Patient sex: M
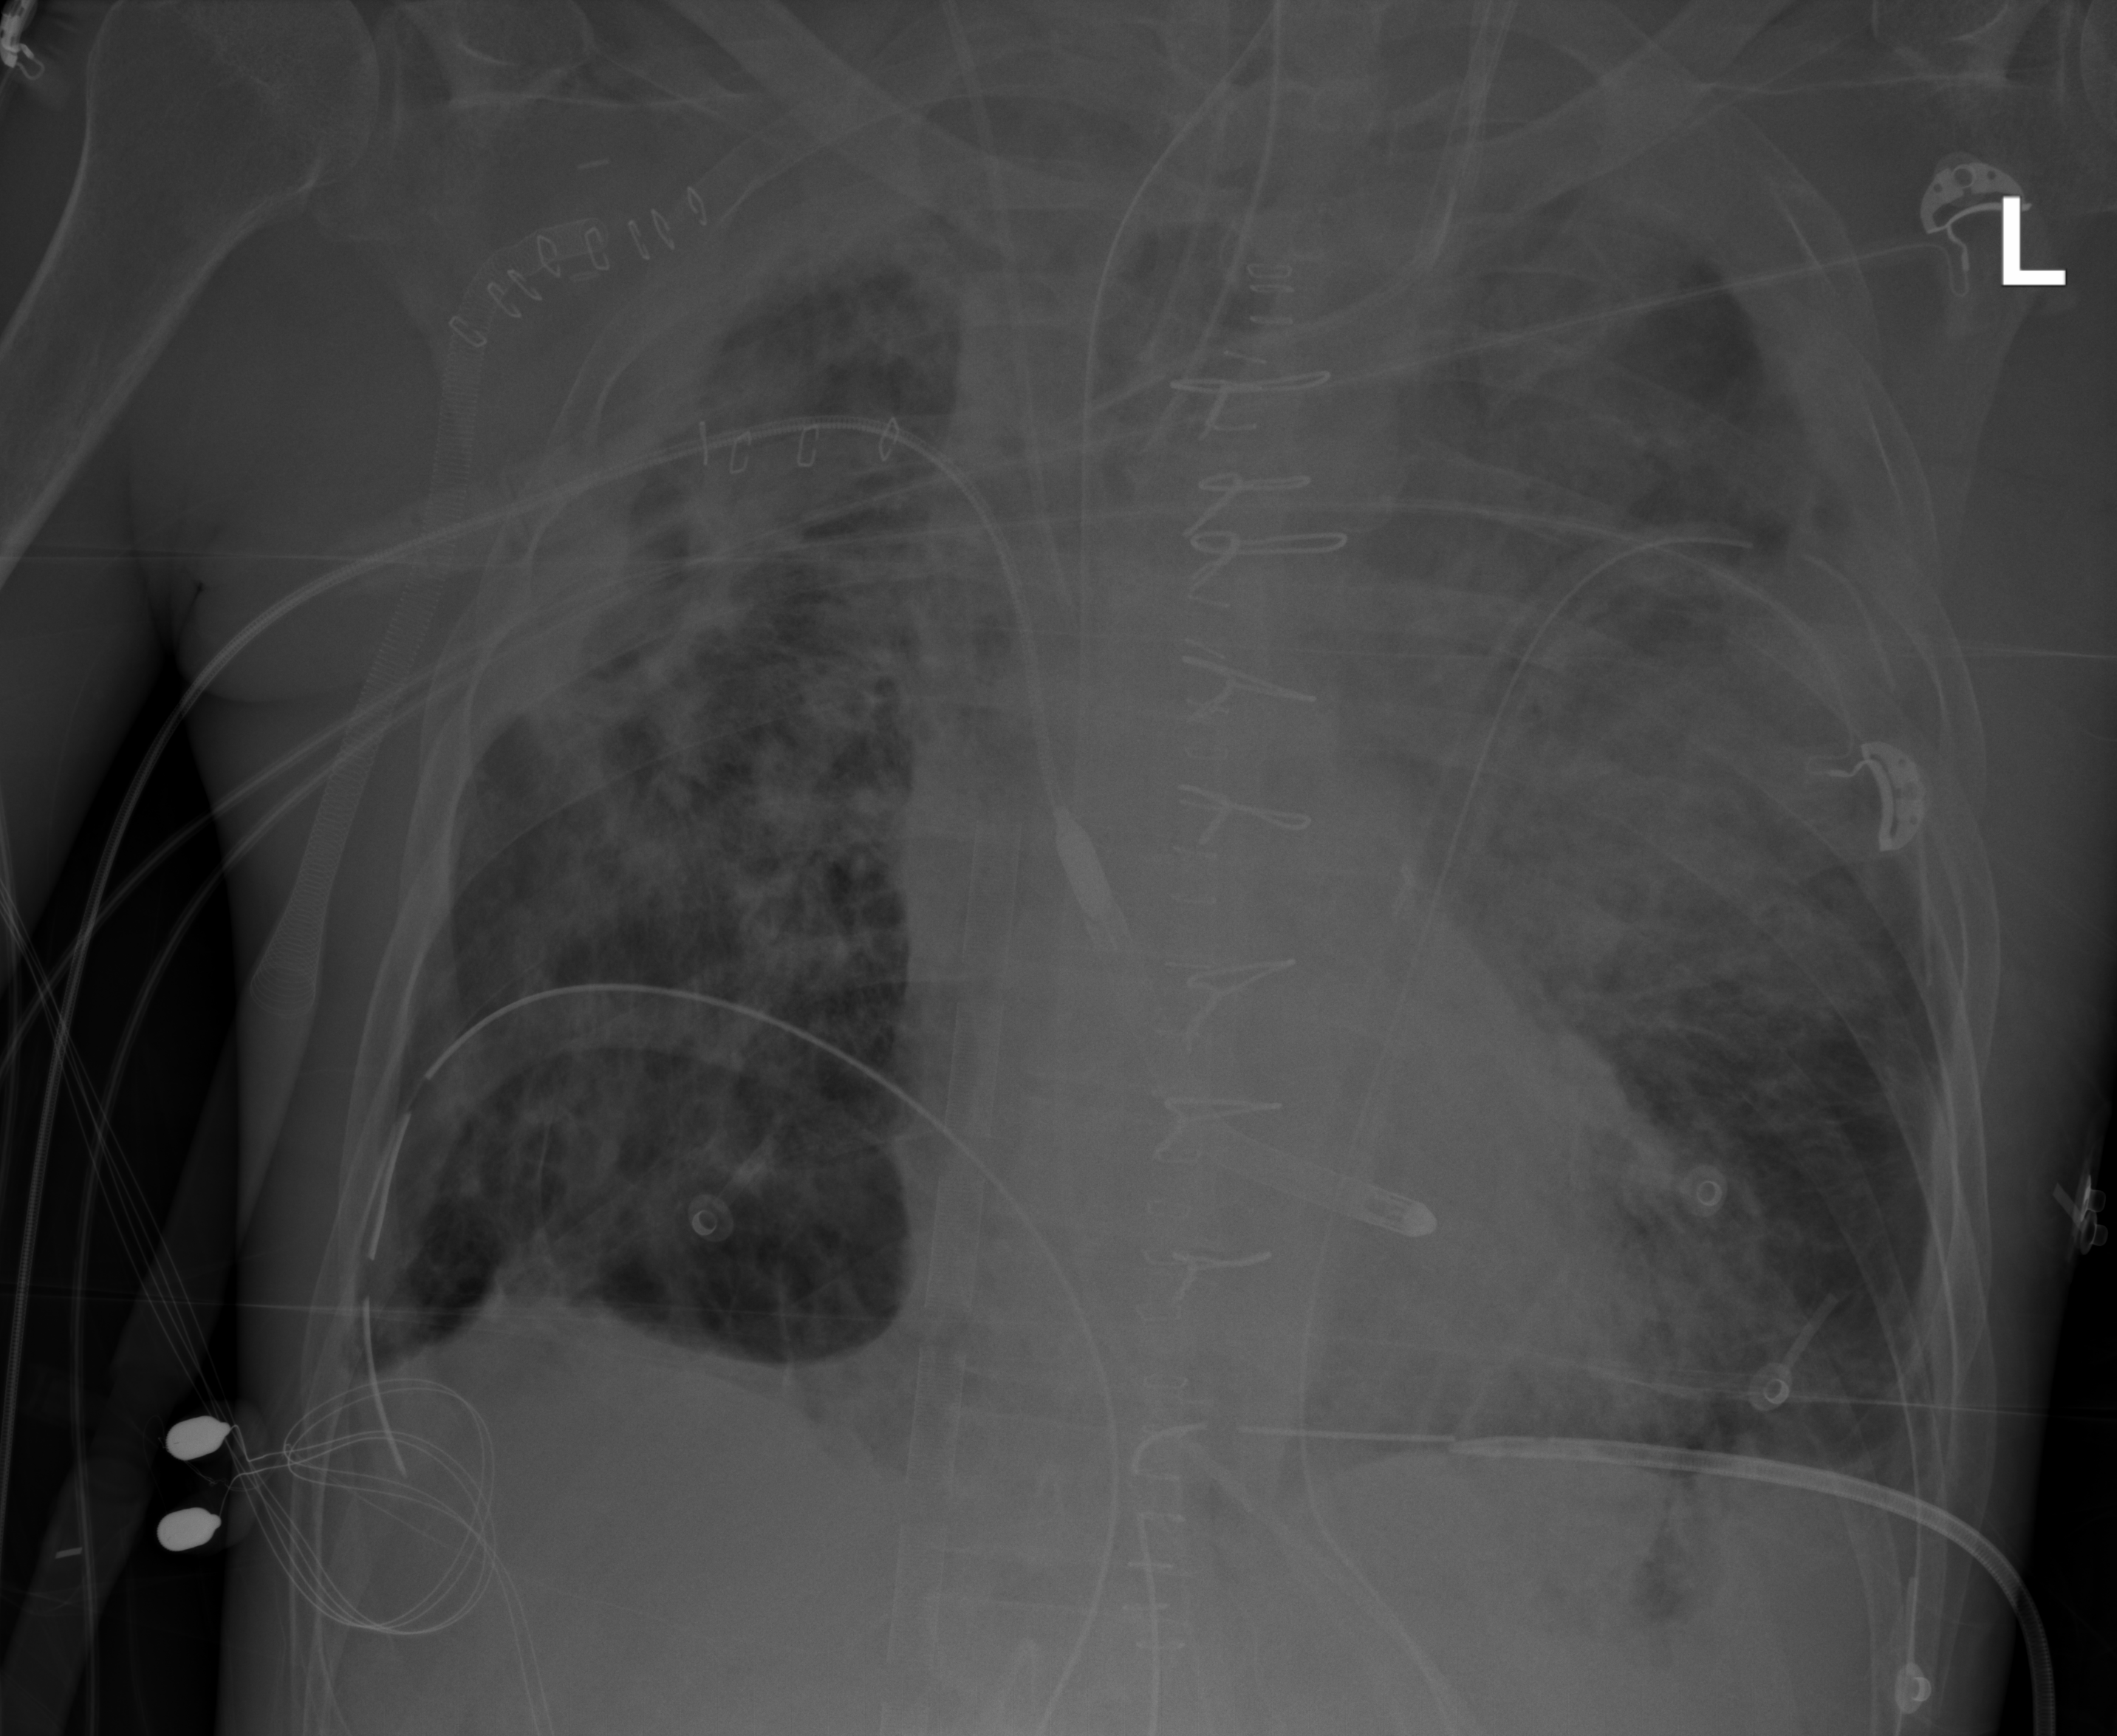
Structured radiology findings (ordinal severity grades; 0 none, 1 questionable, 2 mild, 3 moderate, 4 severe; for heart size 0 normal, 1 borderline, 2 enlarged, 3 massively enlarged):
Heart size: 0
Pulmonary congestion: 3
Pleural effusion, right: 1
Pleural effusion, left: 2
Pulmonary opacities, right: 4
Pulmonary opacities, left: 4
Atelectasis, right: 4
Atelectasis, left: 4